Lunar surface albedo tile
Center latitude: -9.278
Center longitude: -29.36
Resolution (meters per pixel, mean): 169.72
Tile area (km^2): 29987.16
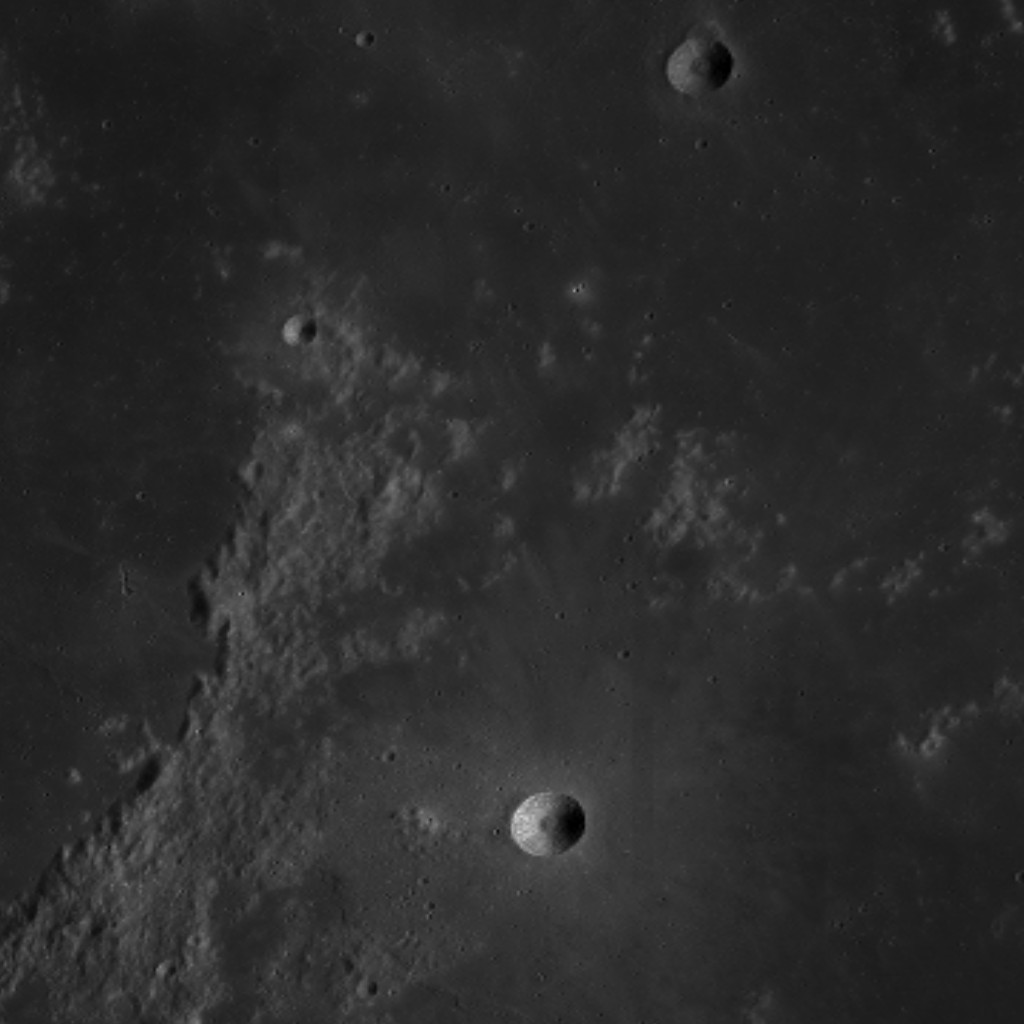